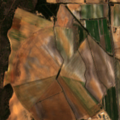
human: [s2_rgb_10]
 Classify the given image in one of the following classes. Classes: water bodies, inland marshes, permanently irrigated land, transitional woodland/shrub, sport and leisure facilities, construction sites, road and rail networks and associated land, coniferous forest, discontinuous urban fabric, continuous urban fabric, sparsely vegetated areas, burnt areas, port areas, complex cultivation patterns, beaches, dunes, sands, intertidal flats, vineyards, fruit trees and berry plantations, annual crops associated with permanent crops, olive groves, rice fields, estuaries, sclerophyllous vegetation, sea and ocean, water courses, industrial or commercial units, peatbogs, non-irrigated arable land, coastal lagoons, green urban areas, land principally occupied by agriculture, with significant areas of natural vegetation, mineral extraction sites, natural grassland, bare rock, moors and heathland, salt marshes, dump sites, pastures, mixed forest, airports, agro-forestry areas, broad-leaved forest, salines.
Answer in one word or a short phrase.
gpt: non-irrigated arable land, permanently irrigated land, land principally occupied by agriculture, with significant areas of natural vegetation, sclerophyllous vegetation, transitional woodland/shrub